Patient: sex F, age 56
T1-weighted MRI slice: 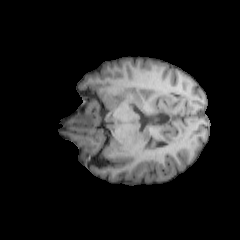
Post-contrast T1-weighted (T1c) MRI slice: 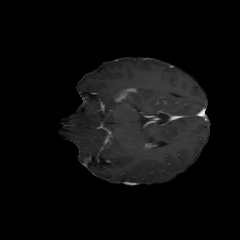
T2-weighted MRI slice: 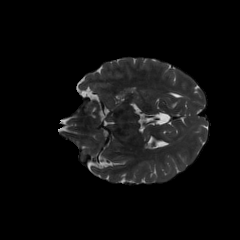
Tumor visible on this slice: no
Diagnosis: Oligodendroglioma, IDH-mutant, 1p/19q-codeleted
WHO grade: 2